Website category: sports
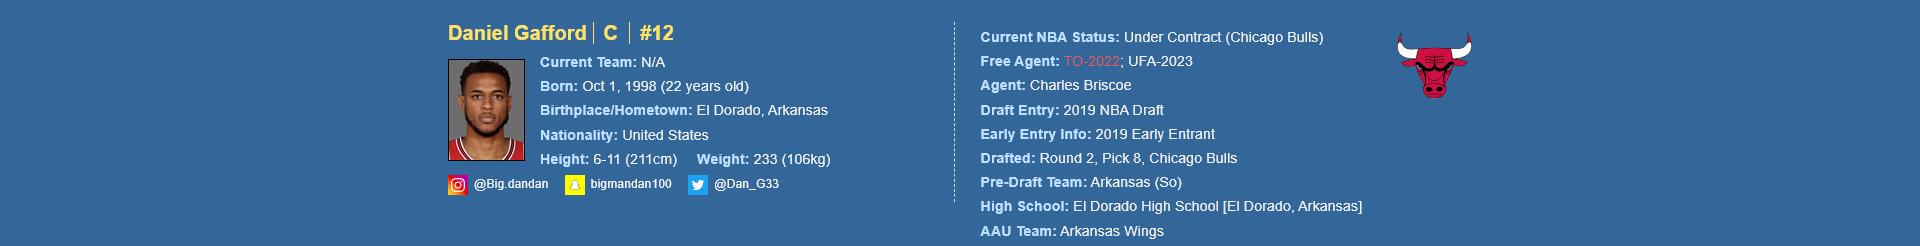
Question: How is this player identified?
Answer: Daniel Gafford

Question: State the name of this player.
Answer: Daniel Gafford

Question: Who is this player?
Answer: Daniel Gafford

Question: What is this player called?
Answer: Daniel Gafford

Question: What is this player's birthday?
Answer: Oct 1, 1998

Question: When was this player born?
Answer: Oct 1, 1998

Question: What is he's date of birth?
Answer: Oct 1, 1998

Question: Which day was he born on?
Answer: Oct 1, 1998

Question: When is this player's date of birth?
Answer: Oct 1, 1998

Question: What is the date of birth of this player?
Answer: Oct 1, 1998

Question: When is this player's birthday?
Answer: Oct 1, 1998

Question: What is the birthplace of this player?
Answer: El Dorado, Arkansas

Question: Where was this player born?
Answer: El Dorado, Arkansas

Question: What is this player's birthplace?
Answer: El Dorado, Arkansas

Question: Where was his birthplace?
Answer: El Dorado, Arkansas

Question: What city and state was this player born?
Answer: El Dorado, Arkansas

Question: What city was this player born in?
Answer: El Dorado, Arkansas

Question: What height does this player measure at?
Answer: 6-11 (211cm)

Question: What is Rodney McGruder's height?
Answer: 6-11 (211cm)

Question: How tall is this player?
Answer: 6-11 (211cm)

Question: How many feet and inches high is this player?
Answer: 6-11 (211cm)

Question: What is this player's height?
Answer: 6-11 (211cm)

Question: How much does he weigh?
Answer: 233 (106kg)

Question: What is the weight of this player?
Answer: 233 (106kg)

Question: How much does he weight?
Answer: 233 (106kg)

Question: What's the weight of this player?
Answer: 233 (106kg)

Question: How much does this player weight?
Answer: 233 (106kg)

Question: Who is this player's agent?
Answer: Charles Briscoe

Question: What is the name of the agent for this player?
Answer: Charles Briscoe

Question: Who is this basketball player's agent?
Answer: Charles Briscoe

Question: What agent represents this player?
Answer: Charles Briscoe

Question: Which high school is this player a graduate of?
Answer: El Dorado High School

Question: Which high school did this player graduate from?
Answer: El Dorado High School

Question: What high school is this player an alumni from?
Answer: El Dorado High School

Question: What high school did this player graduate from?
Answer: El Dorado High School

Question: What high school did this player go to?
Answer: El Dorado High School

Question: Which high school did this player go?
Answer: El Dorado High School